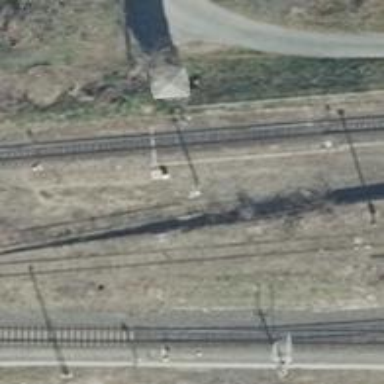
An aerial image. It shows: Abandoned railway.